Question: I have written the 'ggstatsplot' package to carry out some statistical analysis. The package functions (in the <URL> can either return a 'plot' or a 'call' that contains statistical details displayed in the subtitle of the plot.
Here is an example of a 'plot' as a return:
'''
# setup
set.seed(123)
# plot
(p <- ggstatsplot::ggbetweenstats(
data = mtcars,
x = am,
y = wt,
return = "plot",
messages = FALSE
))
'''

'''
# checking class
class(p)
#> [1] "gg" "ggplot"
'''
Here is an example of a 'call' as a return:
'''
# call
(p_call <- ggstatsplot::ggbetweenstats(
data = mtcars,
x = am,
y = wt,
return = "subtitle",
messages = FALSE
))
#> paste(NULL, italic("t"), "(", "29.23", ") = ", "5.49", ", ",
#> italic("p"), " = ", "< 0.001", ", ", italic("g"), " = ",
#> "1.89", ", CI"["95%"], " [", "1.10", ", ", "2.83", "]", ", ",
#> italic("n"), " = ", 32L)
# checking class
class(p_call)
#> [1] "call"
'''
Based on a <URL>, my question is if there is any way either to print the call in the R Markdown document or to convert this call to a latex equation?
I am not that familiar using 'R Markdown' and I tried the following but it produces an error:
<URL>
For reproducibility, here is my session information:
'''
options(width = 300)
library(ggstatsplot)
sessioninfo::session_info()
#> - Session info -------------------------------------------------------------------------------------------------------------------------------------------------------------------------------------------------------------------------------------------------------------------------------------------
#> setting value
#> version R version 3.6.0 alpha (2019-03-29 r76300)
#> os Windows 10 x64
#> system x86_64, mingw32
#> ui RTerm
#> language (EN)
#> collate English_United States.1252
#> ctype English_United States.1252
#> tz America/New_York
#> date 2019-06-12
#>
#> - Packages -----------------------------------------------------------------------------------------------------------------------------------------------------------------------------------------------------------------------------------------------------------------------------------------------
#> package * version date lib source
#> abind 1.4-5 2016-07-21 [1] CRAN (R 3.5.0)
#> assertthat 0.2.1 2019-03-21 [1] CRAN (R 3.6.0)
#> backports 1.1.4 2019-04-10 [1] CRAN (R 3.6.0)
#> BayesFactor 0.9.12-4.2 2018-05-19 [1] CRAN (R 3.5.1)
#> bayestestR 0.2.0 2019-05-29 [1] CRAN (R 3.6.0)
#> boot 1.3-21 2019-03-01 [2] CRAN (R 3.6.0)
#> broom 0.5.2.9001 2019-05-29 [1] local
#> broom.mixed 0.2.4.9000 2019-03-14 [1] Github (bbolker/broom.mixed@c2de407)
#> broomExtra 0.0.3.9000 2019-05-20 [1] local
#> car 3.0-3 2019-05-27 [1] CRAN (R 3.6.0)
#> carData 3.0-2 2018-09-30 [1] CRAN (R 3.5.1)
#> cellranger 1.1.0 2016-07-27 [1] CRAN (R 3.5.1)
#> cli 1.1.0 2019-03-19 [1] CRAN (R 3.6.0)
#> cluster 2.0.7-1 2018-04-13 [2] CRAN (R 3.6.0)
#> coda 0.19-2 2018-10-08 [1] CRAN (R 3.5.1)
#> codetools 0.2-16 2018-12-24 [1] CRAN (R 3.5.2)
#> coin 1.3-0 2019-03-08 [1] CRAN (R 3.5.2)
#> colorspace 1.4-1 2019-03-18 [1] CRAN (R 3.6.0)
#> cowplot 0.9.99 2019-06-09 [1] Github (wilkelab/cowplot@7520d81)
#> crayon 1.3.4 2017-09-16 [1] CRAN (R 3.5.1)
#> curl 3.3 2019-01-10 [1] CRAN (R 3.6.0)
#> data.table 1.12.2 2019-04-07 [1] CRAN (R 3.5.3)
#> DEoptimR 1.0-8 2016-11-19 [1] CRAN (R 3.5.0)
#> DescTools 0.99.28 2019-03-17 [1] CRAN (R 3.6.0)
#> digest 0.6.19 2019-05-20 [1] CRAN (R 3.6.0)
#> dplyr 0.8.1 2019-05-14 [1] CRAN (R 3.6.0)
#> ellipsis 0.1.0 2019-02-19 [1] CRAN (R 3.6.0)
#> emmeans 1.3.5 2019-06-10 [1] CRAN (R 3.6.0)
#> EMT 1.1 2013-01-29 [1] CRAN (R 3.5.2)
#> estimability 1.3 2018-02-11 [1] CRAN (R 3.5.0)
#> evaluate 0.14 2019-05-28 [1] CRAN (R 3.6.0)
#> expm 0.999-4 2019-03-21 [1] CRAN (R 3.6.0)
#> ez 4.4-0 2016-11-02 [1] CRAN (R 3.5.3)
#> fit.models 0.5-14 2017-04-06 [1] CRAN (R 3.5.1)
#> forcats 0.4.0 2019-02-17 [1] CRAN (R 3.5.2)
#> foreign 0.8-71 2018-07-20 [2] CRAN (R 3.6.0)
#> generics 0.0.2 2019-03-05 [1] Github (r-lib/generics@c15ac43)
#> ggcorrplot 0.1.3 2019-05-19 [1] CRAN (R 3.6.0)
#> ggExtra 0.8 2019-02-23 [1] Github (daattali/ggExtra@dd74c0f)
#> ggplot2 3.2.0.9000 2019-06-05 [1] Github (tidyverse/ggplot2@b560662)
#> ggrepel 0.8.1 2019-05-07 [1] CRAN (R 3.6.0)
#> ggsignif 0.5.0 2019-02-20 [1] CRAN (R 3.6.0)
#> ggstatsplot * 0.0.10.9000 2019-06-12 [1] local
#> glue 1.3.1 2019-03-12 [1] CRAN (R 3.6.0)
#> groupedstats 0.0.7.9000 2019-06-05 [1] local
#> gtable 0.3.0 2019-03-25 [1] CRAN (R 3.6.0)
#> gtools 3.8.1 2018-06-26 [1] CRAN (R 3.5.0)
#> haven 2.1.0 2019-02-19 [1] CRAN (R 3.6.0)
#> highr 0.8 2019-03-20 [1] CRAN (R 3.6.0)
#> hms 0.4.2 2018-03-10 [1] CRAN (R 3.5.1)
#> htmltools 0.3.6 2017-04-28 [1] CRAN (R 3.5.1)
#> httpuv 1.5.1 2019-04-05 [1] CRAN (R 3.6.0)
#> insight 0.3.0 2019-05-11 [1] CRAN (R 3.6.0)
#> jmv 0.9.6.1 2019-04-22 [1] CRAN (R 3.6.0)
#> jmvcore 1.0.0 2019-05-28 [1] CRAN (R 3.6.0)
#> knitr 1.23 2019-05-18 [1] CRAN (R 3.6.0)
#> LaplacesDemon 16.1.1 2018-06-30 [1] CRAN (R 3.5.1)
#> later 0.8.0 2019-02-11 [1] CRAN (R 3.6.0)
#> lattice 0.20-38 2018-11-04 [2] CRAN (R 3.6.0)
#> lazyeval 0.2.2 2019-03-15 [1] CRAN (R 3.6.0)
#> libcoin 1.0-4 2019-02-28 [1] CRAN (R 3.5.2)
#> lme4 1.1-21 2019-03-05 [1] CRAN (R 3.6.0)
#> lmtest 0.9-37 2019-04-30 [1] CRAN (R 3.6.0)
#> logspline 2.1.12 2019-02-05 [1] CRAN (R 3.5.2)
#> magrittr 1.5 2014-11-22 [1] CRAN (R 3.5.1)
#> manipulate 1.0.1 2014-12-24 [1] CRAN (R 3.5.0)
#> MASS 7.3-51.4 2019-03-31 [1] CRAN (R 3.6.0)
#> Matrix 1.2-17 2019-03-22 [1] CRAN (R 3.6.0)
#> MatrixModels 0.4-1 2015-08-22 [1] CRAN (R 3.5.1)
#> matrixStats 0.54.0 2018-07-23 [1] CRAN (R 3.5.1)
#> mc2d 0.1-18 2017-03-06 [1] CRAN (R 3.5.1)
#> metaBMA 0.3.9 2017-08-04 [1] CRAN (R 3.5.3)
#> metafor 2.1-0 2019-05-14 [1] CRAN (R 3.6.0)
#> mgcv 1.8-28 2019-03-21 [1] CRAN (R 3.6.0)
#> mime 0.7 2019-06-11 [1] CRAN (R 3.6.0)
#> miniUI 0.1.1.1 2018-05-18 [1] CRAN (R 3.5.1)
#> minqa 1.2.4 2014-10-09 [1] CRAN (R 3.5.1)
#> mnormt 1.5-5 2016-10-15 [1] CRAN (R 3.5.0)
#> modelr 0.1.4 2019-02-18 [1] CRAN (R 3.6.0)
#> modeltools 0.2-22 2018-07-16 [1] CRAN (R 3.5.1)
#> multcomp 1.4-10 2019-03-05 [1] CRAN (R 3.5.2)
#> multcompView 0.1-7 2015-07-31 [1] CRAN (R 3.5.1)
#> munsell 0.5.0 2018-06-12 [1] CRAN (R 3.5.1)
#> mvtnorm 1.0-10 2019-03-05 [1] CRAN (R 3.5.2)
#> nlme 3.1-137 2018-04-07 [2] CRAN (R 3.6.0)
#> nloptr 1.2.1 2018-10-03 [1] CRAN (R 3.5.1)
#> nortest 1.0-4 2015-07-30 [1] CRAN (R 3.5.2)
#> openxlsx 4.1.0.1 2019-05-28 [1] CRAN (R 3.6.0)
#> paletteer 0.2.1.9000 2019-03-25 [1] Github (EmilHvitfeldt/paletteer@38cdb34)
#> pbapply 1.4-0 2019-02-05 [1] CRAN (R 3.6.0)
#> pcaPP 1.9-73 2018-01-14 [1] CRAN (R 3.5.0)
#> performance 0.2.0 2019-06-04 [1] CRAN (R 3.6.0)
#> pillar 1.4.1 2019-05-28 [1] CRAN (R 3.6.0)
#> pkgconfig 2.0.2 2018-08-16 [1] CRAN (R 3.5.1)
#> plyr 1.8.4 2016-06-08 [1] CRAN (R 3.5.1)
#> promises 1.0.1 2018-04-13 [1] CRAN (R 3.5.1)
#> psych 1.8.12 2019-01-12 [1] CRAN (R 3.6.0)
#> purrr 0.3.2 2019-03-15 [1] CRAN (R 3.6.0)
#> purrrlyr 0.0.5 2019-03-15 [1] CRAN (R 3.6.0)
#> R6 2.4.0 2019-02-14 [1] CRAN (R 3.6.0)
#> rcompanion 2.2.1 2019-05-29 [1] CRAN (R 3.6.0)
#> Rcpp 1.0.1 2019-03-17 [1] CRAN (R 3.6.0)
#> readxl 1.3.1 2019-03-13 [1] CRAN (R 3.6.0)
#> reshape 0.8.8 2018-10-23 [1] CRAN (R 3.6.0)
#> reshape2 1.4.3 2017-12-11 [1] CRAN (R 3.5.1)
#> rio 0.5.16 2018-11-26 [1] CRAN (R 3.6.0)
#> rjson 0.2.20 2018-06-08 [1] CRAN (R 3.5.0)
#> rlang 0.3.4 2019-04-07 [1] CRAN (R 3.6.0)
#> rmarkdown 1.13 2019-05-22 [1] CRAN (R 3.6.0)
#> robust 0.4-18 2017-04-27 [1] CRAN (R 3.5.1)
#> robustbase 0.93-5 2019-05-12 [1] CRAN (R 3.6.0)
#> rrcov 1.4-7 2018-11-15 [1] CRAN (R 3.6.0)
#> rstudioapi 0.10 2019-03-19 [1] CRAN (R 3.6.0)
#> runjags 2.0.4-2 2016-07-25 [1] CRAN (R 3.5.2)
#> sandwich 2.5-1 2019-04-06 [1] CRAN (R 3.6.0)
#> scales 1.0.0 2018-08-09 [1] CRAN (R 3.5.1)
#> sessioninfo 1.1.1 2018-11-05 [1] CRAN (R 3.6.0)
#> shiny 1.3.2 2019-04-22 [1] CRAN (R 3.6.0)
#> sjlabelled 1.1.0 2019-06-06 [1] CRAN (R 3.6.0)
#> sjmisc 2.8.0 2019-06-11 [1] CRAN (R 3.6.0)
#> sjstats 0.17.5 2019-06-04 [1] CRAN (R 3.6.0)
#> skimr 1.0.6 2019-05-27 [1] CRAN (R 3.6.0)
#> stringi 1.4.3 2019-03-12 [1] CRAN (R 3.6.0)
#> stringr 1.4.0 2019-02-10 [1] CRAN (R 3.6.0)
#> survival 2.43-3 2018-11-26 [2] CRAN (R 3.6.0)
#> TH.data 1.0-10 2019-01-21 [1] CRAN (R 3.5.2)
#> tibble 2.1.3 2019-06-06 [1] CRAN (R 3.6.0)
#> tidyr 0.8.3 2019-03-01 [1] CRAN (R 3.6.0)
#> tidyselect 0.2.5 2018-10-11 [1] CRAN (R 3.5.1)
#> TMB 1.7.15 2018-11-09 [1] CRAN (R 3.6.0)
#> withr 2.1.2 2018-03-15 [1] CRAN (R 3.5.1)
#> WRS2 1.0-0 2019-06-05 [1] R-Forge (R 3.6.0)
#> xfun 0.7 2019-05-14 [1] CRAN (R 3.6.0)
#> xtable 1.8-4 2019-04-21 [1] CRAN (R 3.5.3)
#> yaml 2.2.0 2018-07-25 [1] CRAN (R 3.5.1)
#> zip 2.0.2 2019-05-13 [1] CRAN (R 3.6.0)
#> zoo 1.8-6 2019-05-28 [1] CRAN (R 3.6.0)
#>
#> [1] C:/Users/inp099/Documents/R/win-library/3.6
#> [2] C:/Program Files/R/R-3.6.0alpha/library
'''
<URL>
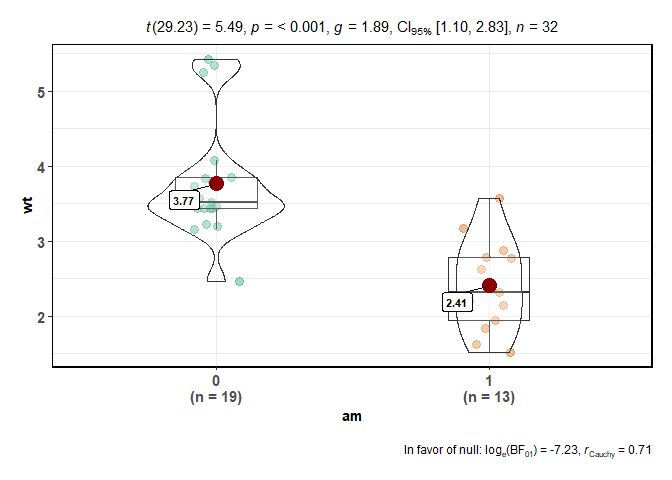
Answer: It is pretty easy to convert your example to Markdown code. This is nowhere near general, but it is kind of obvious how to extend it to handle other expressions.
The idea is to evaluate the 'plotmath' expression to form a string that is Markdown. For example, use this function:
'''
toMarkdown <- function(e) {
# In plotmath, paste acts like paste0
paste <- paste0
# Italic text just has stars around it
italic <- function(s) paste0("*", s, "*")
# Single subscripts are entered using subsetting
'[' <- function(main, subscript) paste0(main, "~", subscript, "~")
# Evaluate the expression to produce a string
eval(e)
}
'''
I haven't installed the devel version of 'ggstatsplot', but I can duplicate your 'p_call':
'''
p_call <- quote(paste(NULL, italic("t"), "(", "29.23", ") = ", "5.49", ", ",
italic("p"), " = ", "< 0.001", ", ", italic("g"), " = ",
"1.89", ", CI"["95%"], " [", "1.10", ", ", "2.83", "]", ", ",
italic("n"), " = ", 32L))
'''
If I run that through 'toMarkdown', I get this:
'''
> toMarkdown(p_call)
[1] "*t*(29.23) = 5.49, *p* = < 0.001, *g* = 1.89, CI~95%~ [1.10, 2.83], *n* = 32"
'''
If I put that inline in a Markdown document using 'r toMarkdown(p_call)' (in backticks), I get this screenshot:
<URL>
As you are the author of 'ggstatsplot', you should know every function that might show up in your call objects, and can expand 'toMarkdown' to handle them all. Feel free to include it in your package.